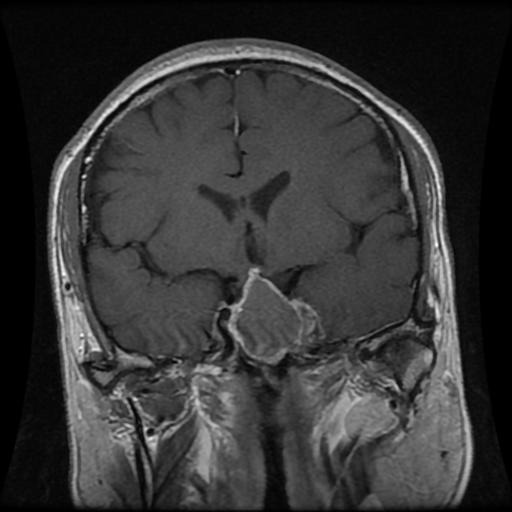
Label: pituitary